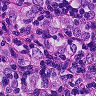
Metastatic tissue present: yes